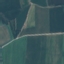
Land use / land cover class: AnnualCrop